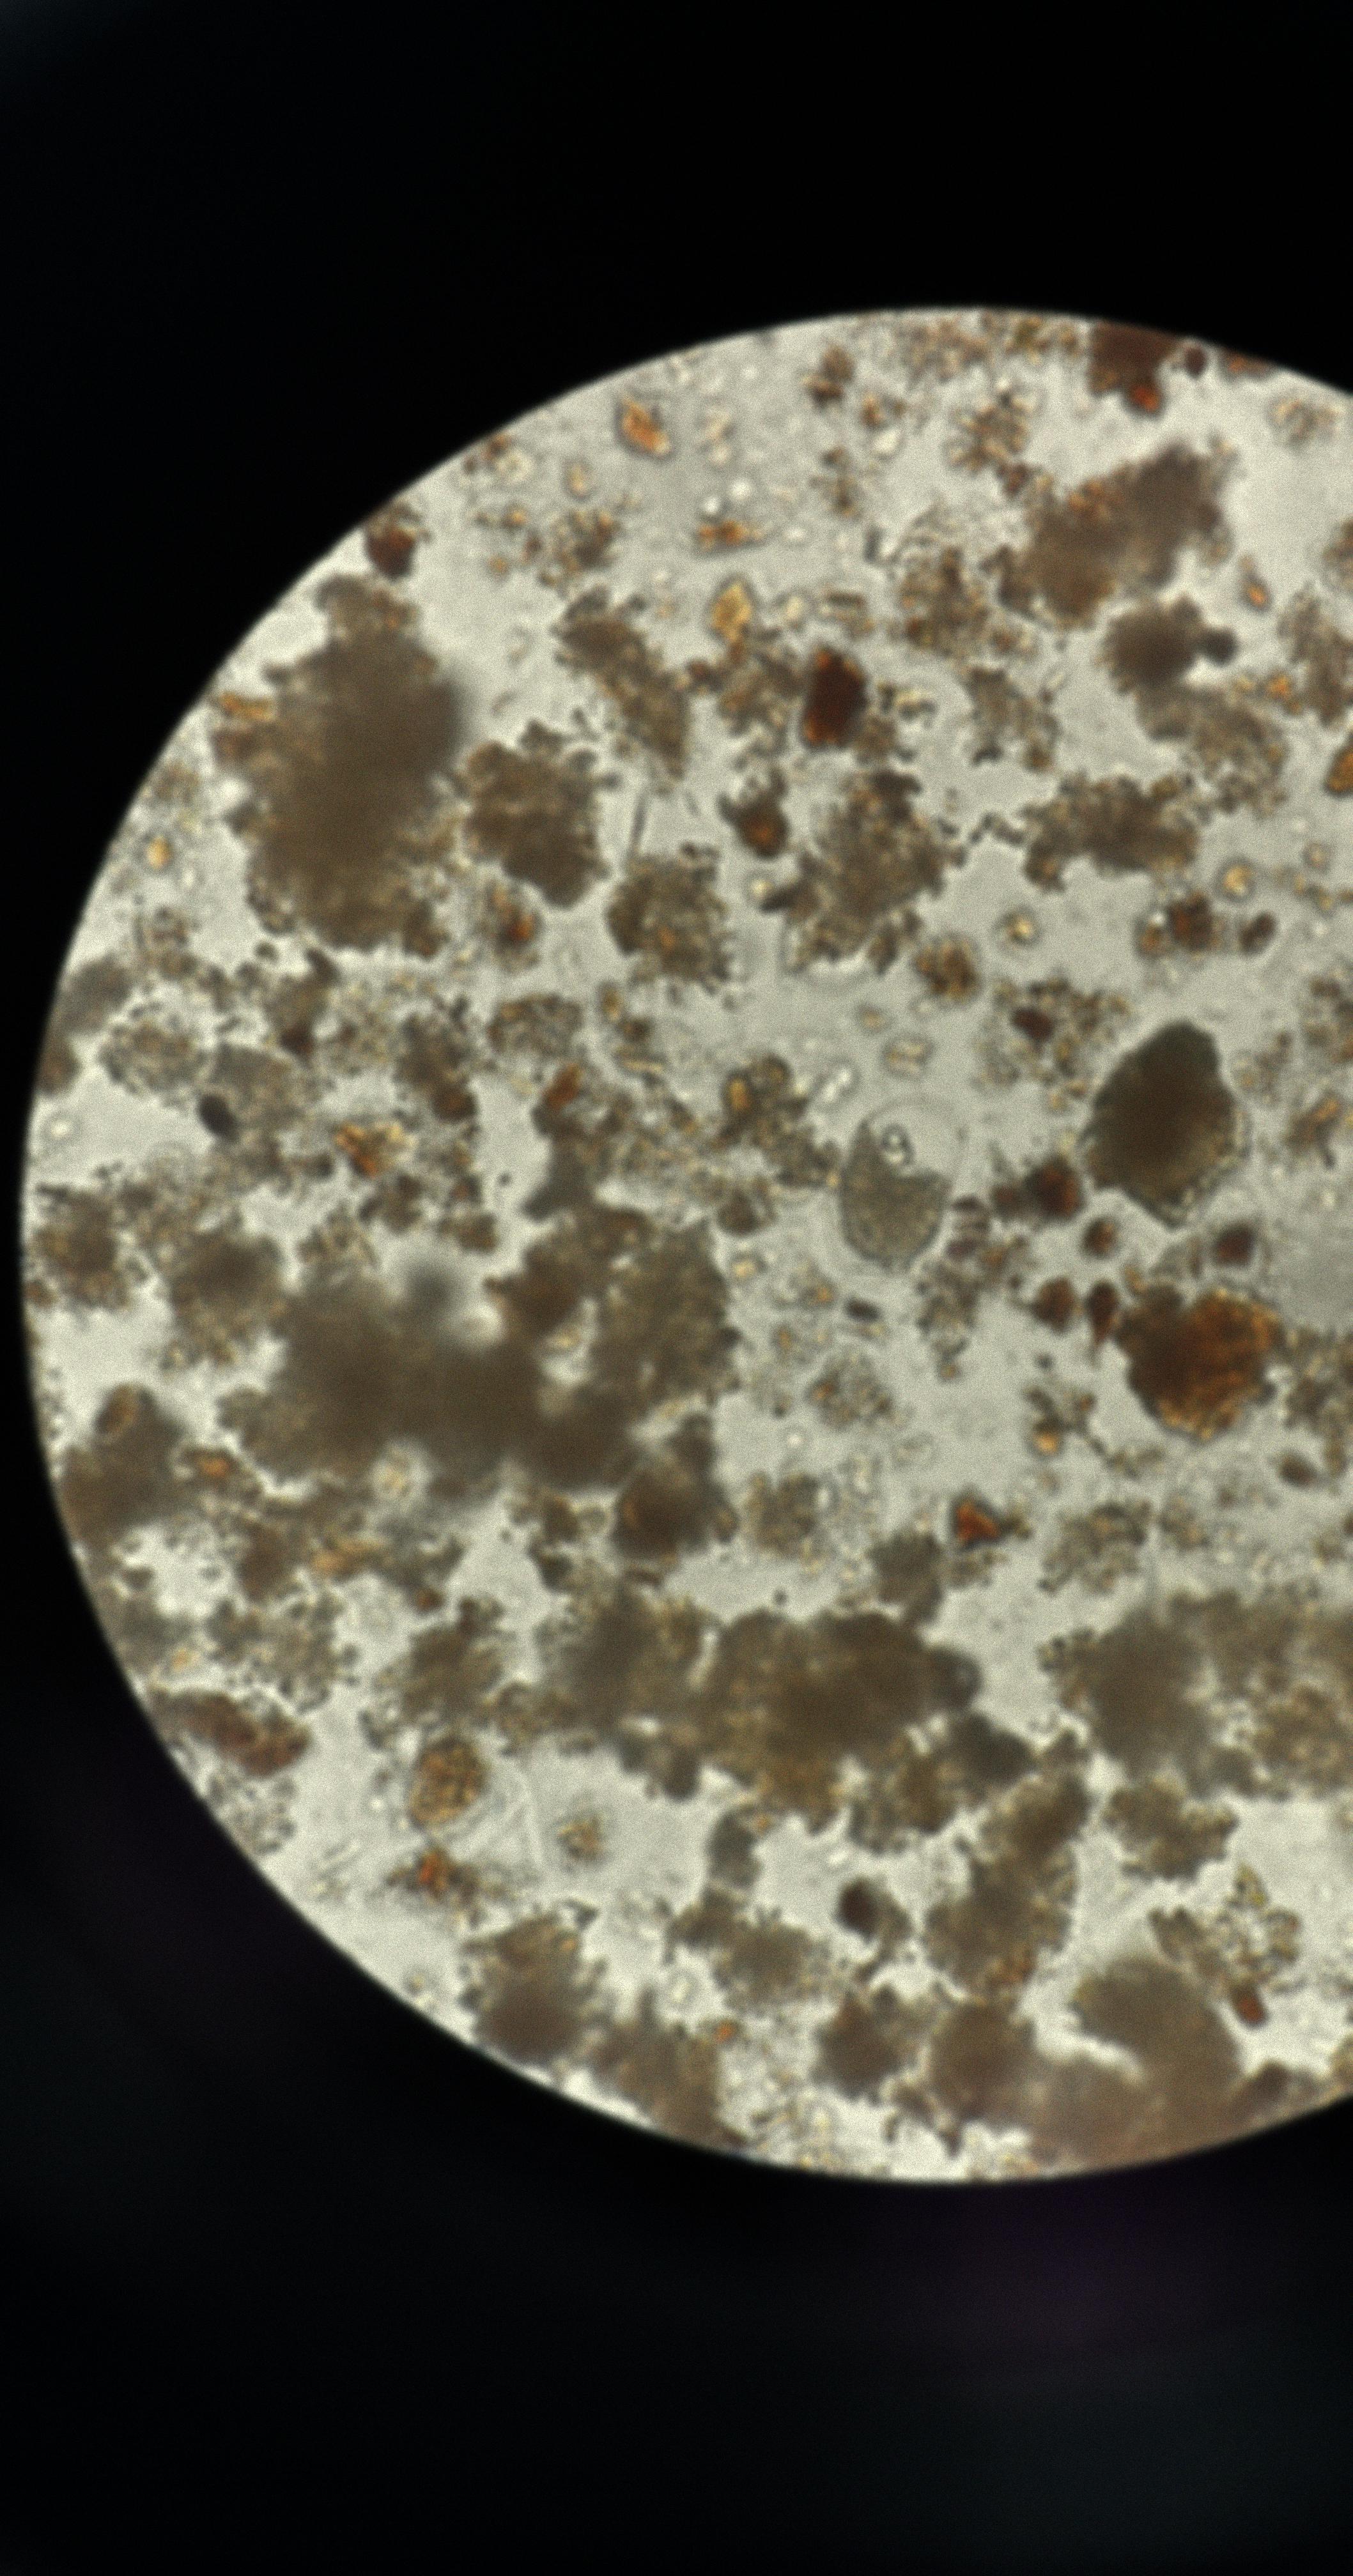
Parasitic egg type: Hookworm egg